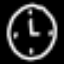
Label: clock